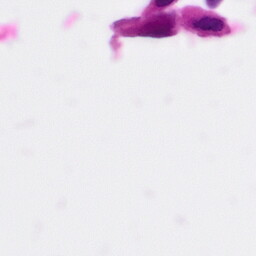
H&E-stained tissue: Pancreatic